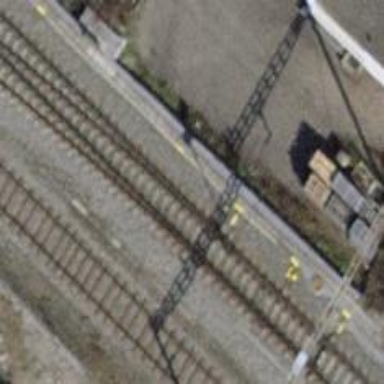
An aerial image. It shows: Single railway track with electrification through contact line.